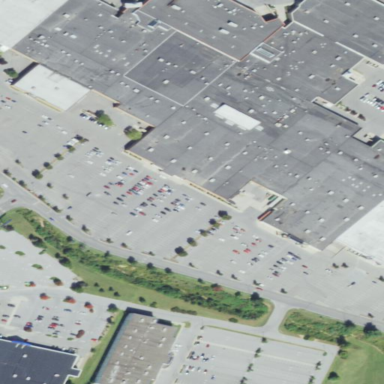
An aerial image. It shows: Mall building.